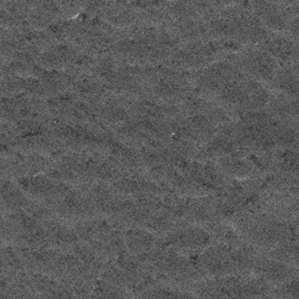
Label: frost